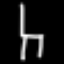
Label: chair